Interaction volume radius: 5 \u00c5
Interaction volume height: 40 \u00c5
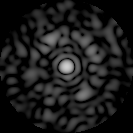
Disorder parameter: 0.8494